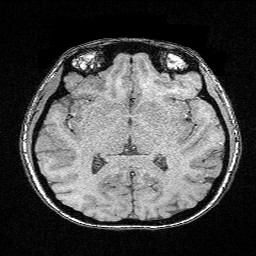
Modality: FLASH
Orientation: coronal
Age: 23
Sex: female